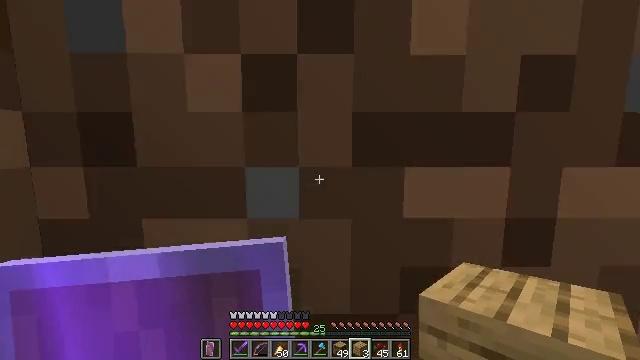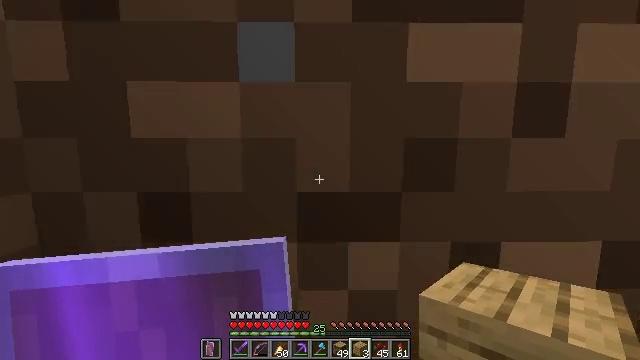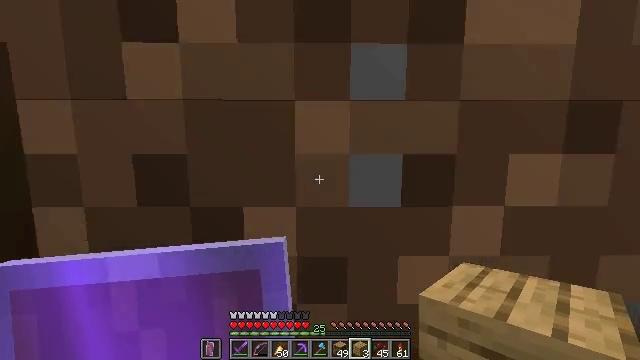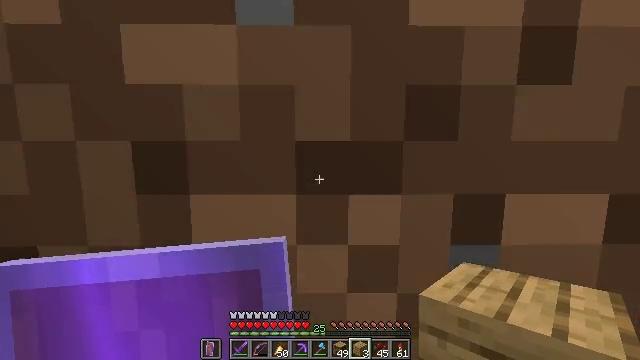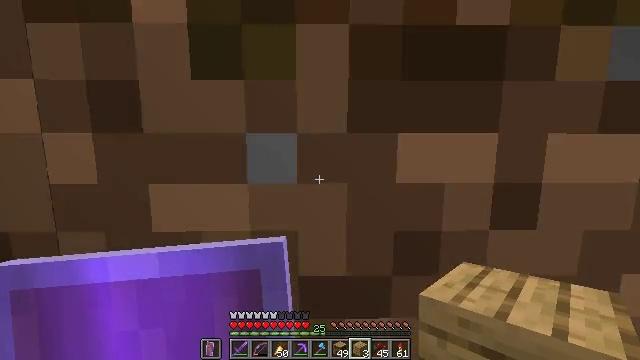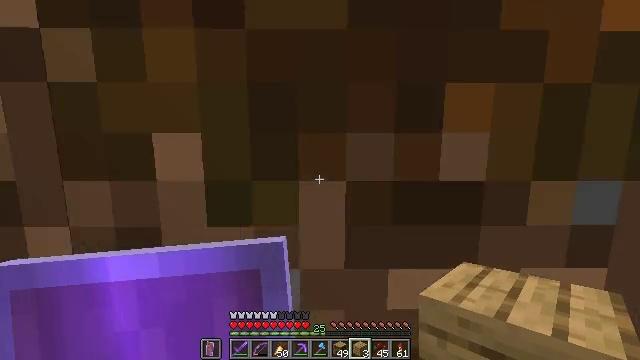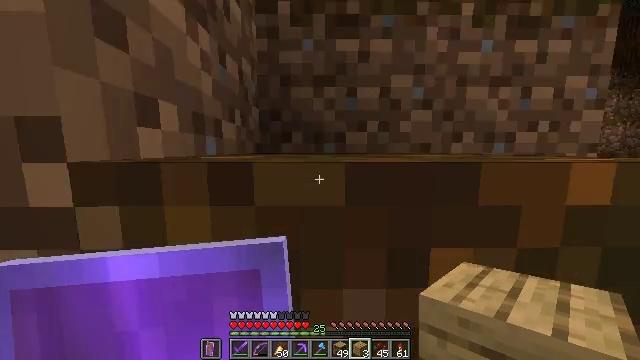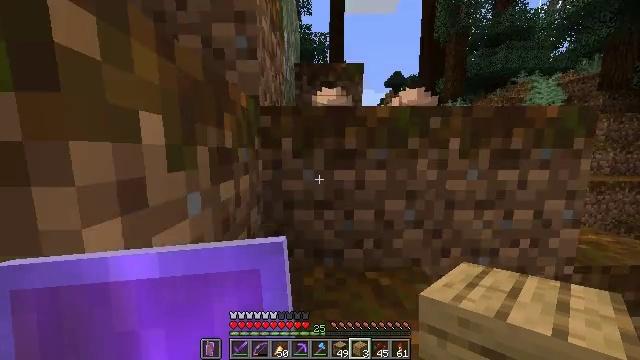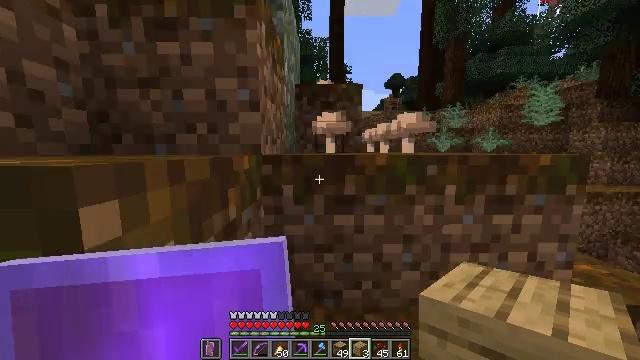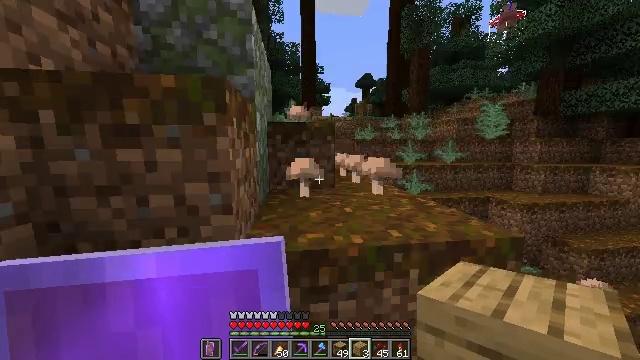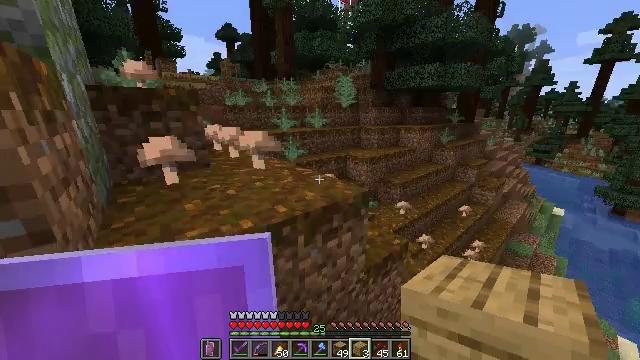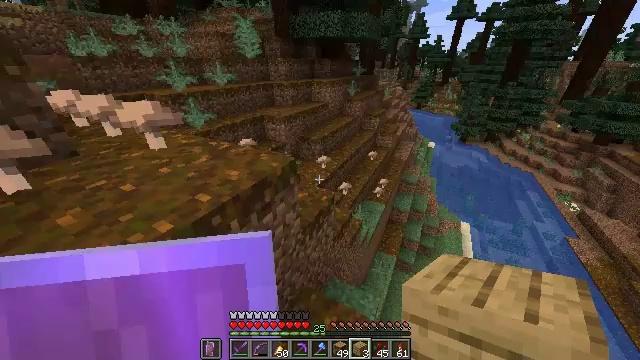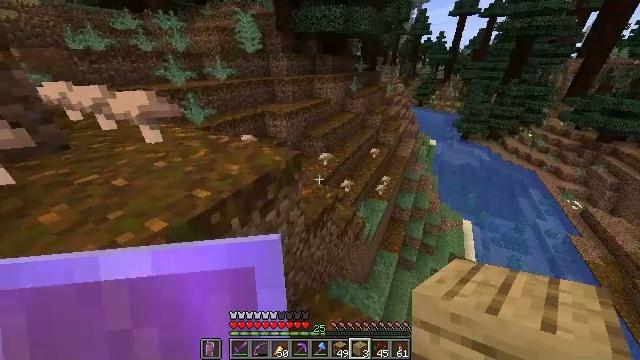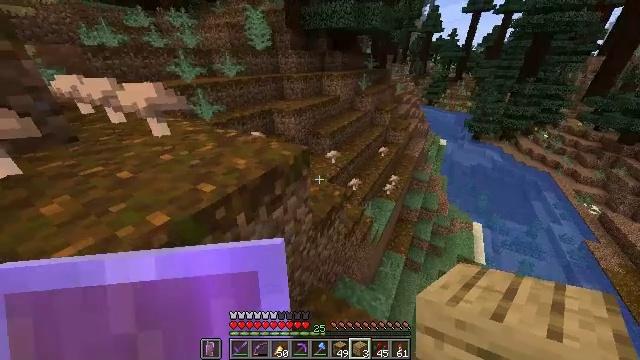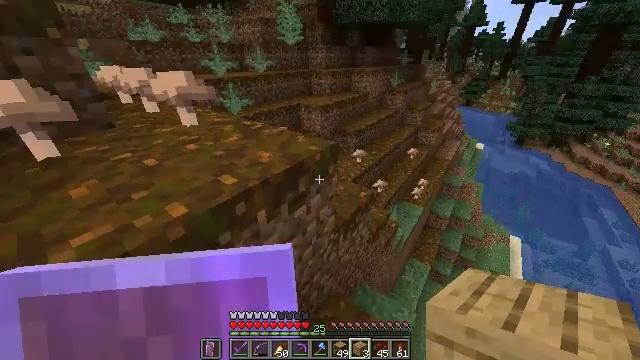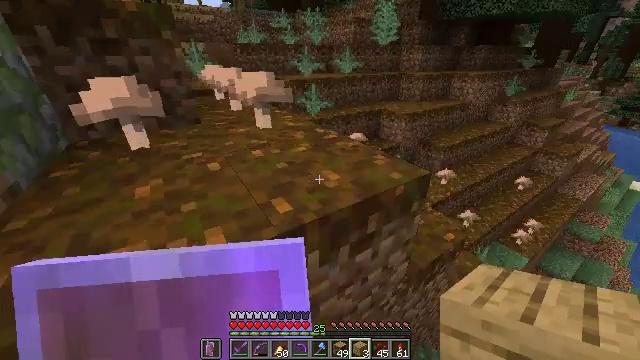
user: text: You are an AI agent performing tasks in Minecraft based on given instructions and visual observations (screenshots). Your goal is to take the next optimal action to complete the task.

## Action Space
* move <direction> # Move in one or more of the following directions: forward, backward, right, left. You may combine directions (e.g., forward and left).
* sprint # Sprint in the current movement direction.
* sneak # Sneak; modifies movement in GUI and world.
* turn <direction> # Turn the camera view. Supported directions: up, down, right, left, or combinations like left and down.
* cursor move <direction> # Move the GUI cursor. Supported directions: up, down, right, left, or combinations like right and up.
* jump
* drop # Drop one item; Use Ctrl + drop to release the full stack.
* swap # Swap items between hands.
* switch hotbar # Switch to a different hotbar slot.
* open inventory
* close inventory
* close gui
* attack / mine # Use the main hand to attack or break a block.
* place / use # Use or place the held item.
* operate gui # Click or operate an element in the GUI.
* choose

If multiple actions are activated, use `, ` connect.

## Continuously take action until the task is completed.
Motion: motion action
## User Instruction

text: Break the oak slab to get it back.
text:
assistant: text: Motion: move forward, sprint, jump
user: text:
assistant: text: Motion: move forward, sprint, jump
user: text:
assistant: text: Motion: move forward, sprint, jump
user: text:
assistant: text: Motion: move forward, sprint, jump
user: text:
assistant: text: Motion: move forward, sprint
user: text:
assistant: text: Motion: move forward, sprint
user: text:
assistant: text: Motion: move forward, sprint
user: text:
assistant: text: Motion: move forward, sprint
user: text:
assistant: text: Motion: move forward, sprint, turn right and down
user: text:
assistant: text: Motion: move forward, sprint, turn right and down
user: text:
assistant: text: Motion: move forward, sprint, turn right and down
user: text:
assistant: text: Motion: move forward, sprint
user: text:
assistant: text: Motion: move forward, sprint, turn left
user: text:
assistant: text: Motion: move forward, sprint, turn left
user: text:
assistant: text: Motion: move forward, sprint, turn left and up
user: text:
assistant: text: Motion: move forward, sprint, turn left and up, jump
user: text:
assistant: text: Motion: move forward, sprint, turn left and up, jump
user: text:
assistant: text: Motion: move forward, sprint, turn left, jump
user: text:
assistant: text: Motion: move forward, sprint, jump
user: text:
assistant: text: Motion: move forward, sprint, turn left, jump
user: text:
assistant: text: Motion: move forward, sprint, turn left, jump
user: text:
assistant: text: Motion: move forward, sprint, turn left, jump
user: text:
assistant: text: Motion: move forward, sprint, jump
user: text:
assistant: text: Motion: move forward, sprint, jump
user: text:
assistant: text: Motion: move forward, sprint, jump
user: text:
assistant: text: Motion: move forward, sprint, turn left, jump
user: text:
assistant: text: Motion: move forward, sprint, turn left
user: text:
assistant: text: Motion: move forward, sprint, turn left and up
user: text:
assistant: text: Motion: move forward, sprint, turn left and up
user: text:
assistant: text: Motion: move forward, turn left and up